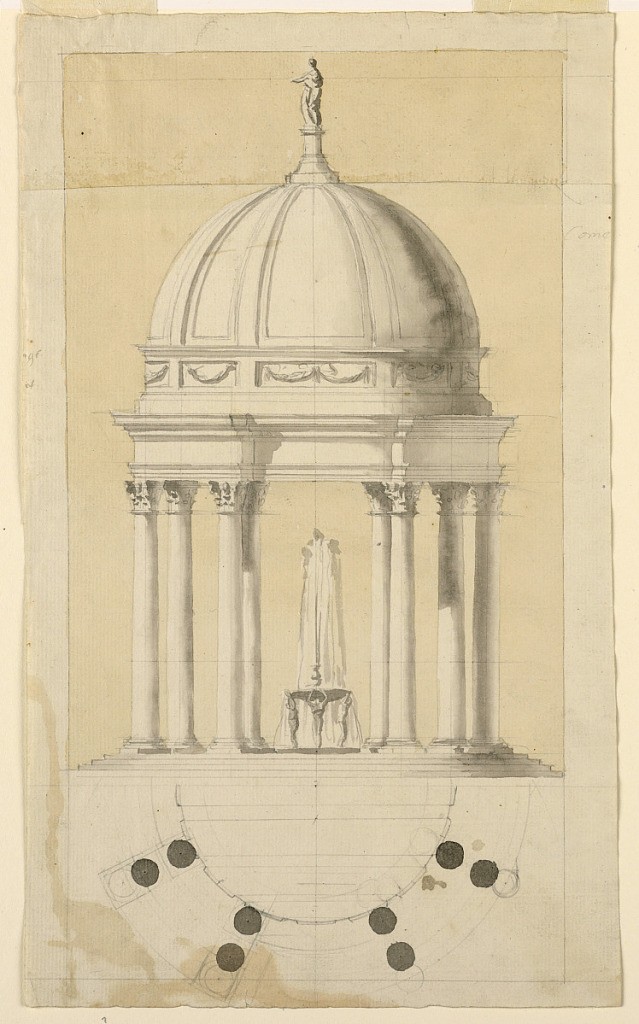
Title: Design for a Fountain in a Pavilion
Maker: Carlo Francesco Barabino, Italian, 1768 – 1835
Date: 1785–90
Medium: Graphite, brush and brown-yellow, gray wash on two pieces of paper, pasted together
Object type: Drawing
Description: The pavilion consists of eight pairs (four are drawn) of columns supporting the entablature. Above is a cupola, with a female figure on top. The fountain has two basins, the upper one is supported by four (three are visible) standing figures from the mouths of which water pours, as it does in the center. Below is one half of the plan. Framing graphite line. On the verso of the upper slip are two scales, the lower one having been erased. On the entire verso is a blotter impression of a graphite drawing of a similar cupola. Plan and the caption: "Le colonne senzza soccolo che la base sola / sopra al pedestallo (?) col li socoli / 5 scalini all..? 4 il…(?) all…..(?) / con guesta prontà (?)". At right of the plan, "Ciniese (?)", evidently to connect to the upper motif.